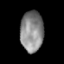
Tissue: lung
Cell type: Others
Senescence score: 0.1924
Nuclear area (px): 921
Mean DAPI intensity: 135.946